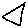
Label: triangle